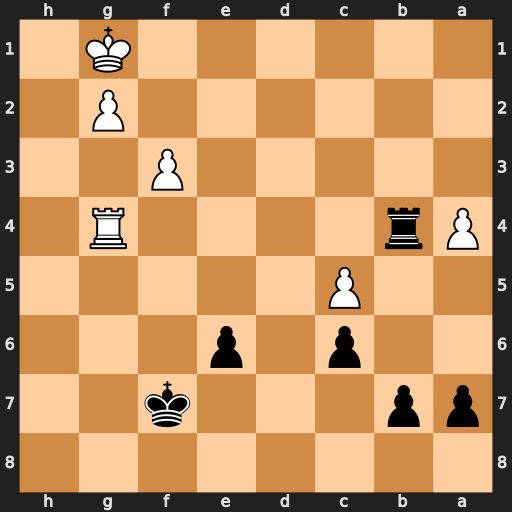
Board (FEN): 8/pp3k2/2p1p3/2P5/Pr4R1/5P2/6P1/6K1
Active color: b
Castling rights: -
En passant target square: -
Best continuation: Rxg4 fxg4 b6